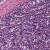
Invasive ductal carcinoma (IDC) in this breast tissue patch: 1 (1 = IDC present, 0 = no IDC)